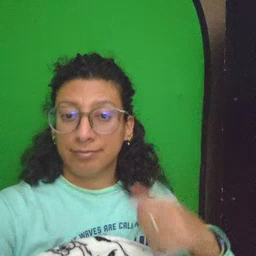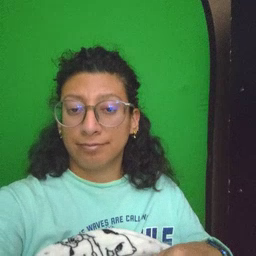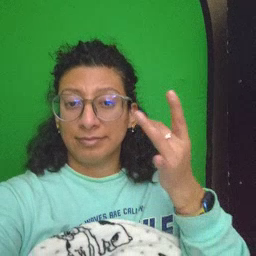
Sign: sticky